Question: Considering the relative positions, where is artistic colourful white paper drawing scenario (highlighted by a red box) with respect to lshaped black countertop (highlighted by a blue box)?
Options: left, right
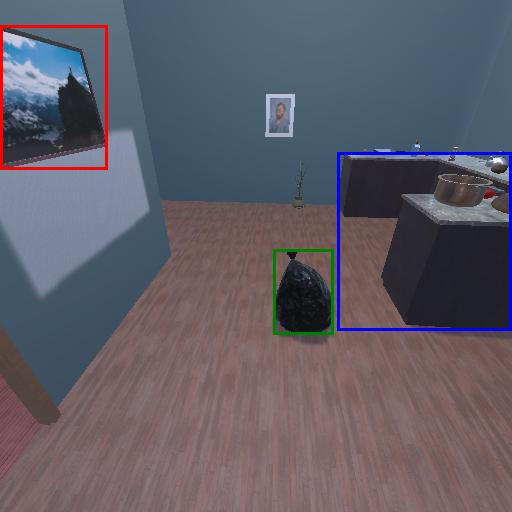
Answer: left